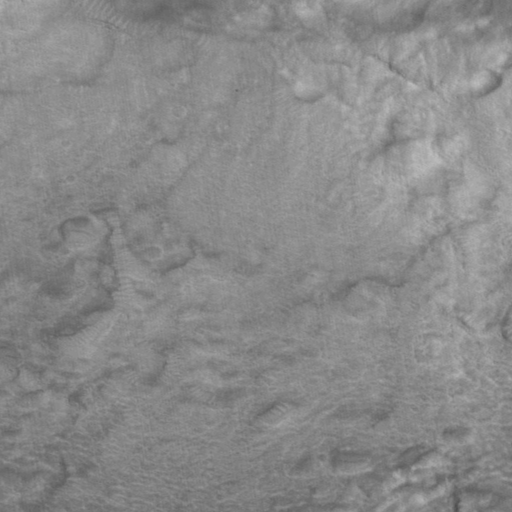
Classes present: Background